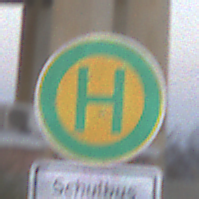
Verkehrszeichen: Haltestelle
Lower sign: ZeitangabenMitBeschraenkungAufWochentage5
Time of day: SunriseSunset
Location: Outdoor (Suburban)
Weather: Clear
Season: NotSpecified
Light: Natural